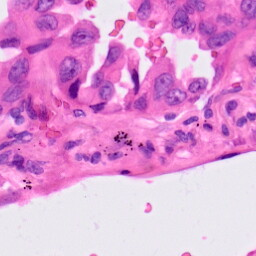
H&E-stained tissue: Lung